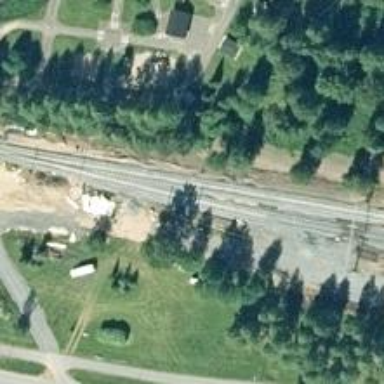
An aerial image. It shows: Rail siding with electrified contact lines.